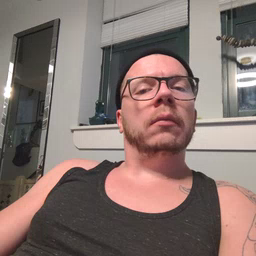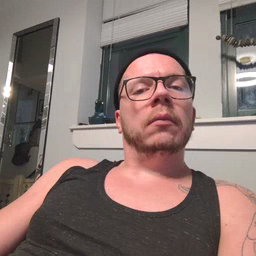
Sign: aunt